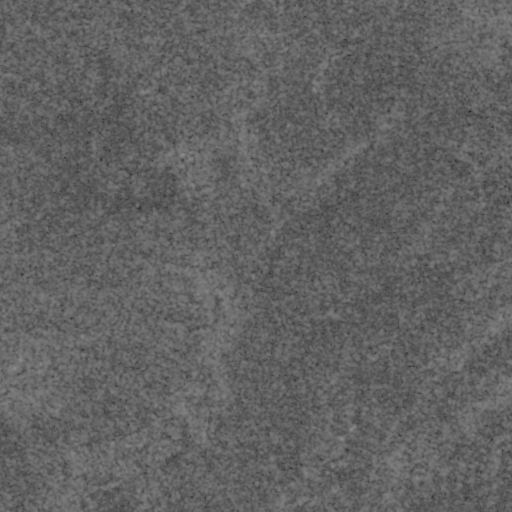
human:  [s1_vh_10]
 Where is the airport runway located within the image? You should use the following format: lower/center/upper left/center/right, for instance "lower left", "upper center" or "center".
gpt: The airport runway is located in the upper center of the image.
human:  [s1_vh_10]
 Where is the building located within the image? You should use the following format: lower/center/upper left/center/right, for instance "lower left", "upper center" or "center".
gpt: The building is located in the upper center of the image.
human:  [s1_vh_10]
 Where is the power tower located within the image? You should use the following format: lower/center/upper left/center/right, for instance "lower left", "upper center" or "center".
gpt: There is no power tower in the image.

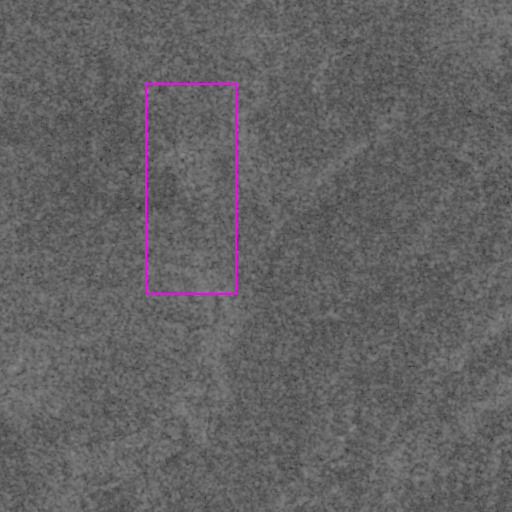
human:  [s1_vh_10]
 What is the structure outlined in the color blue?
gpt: There is no blue outline.
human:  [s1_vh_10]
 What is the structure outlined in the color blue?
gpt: There is no structure outlined in blue.